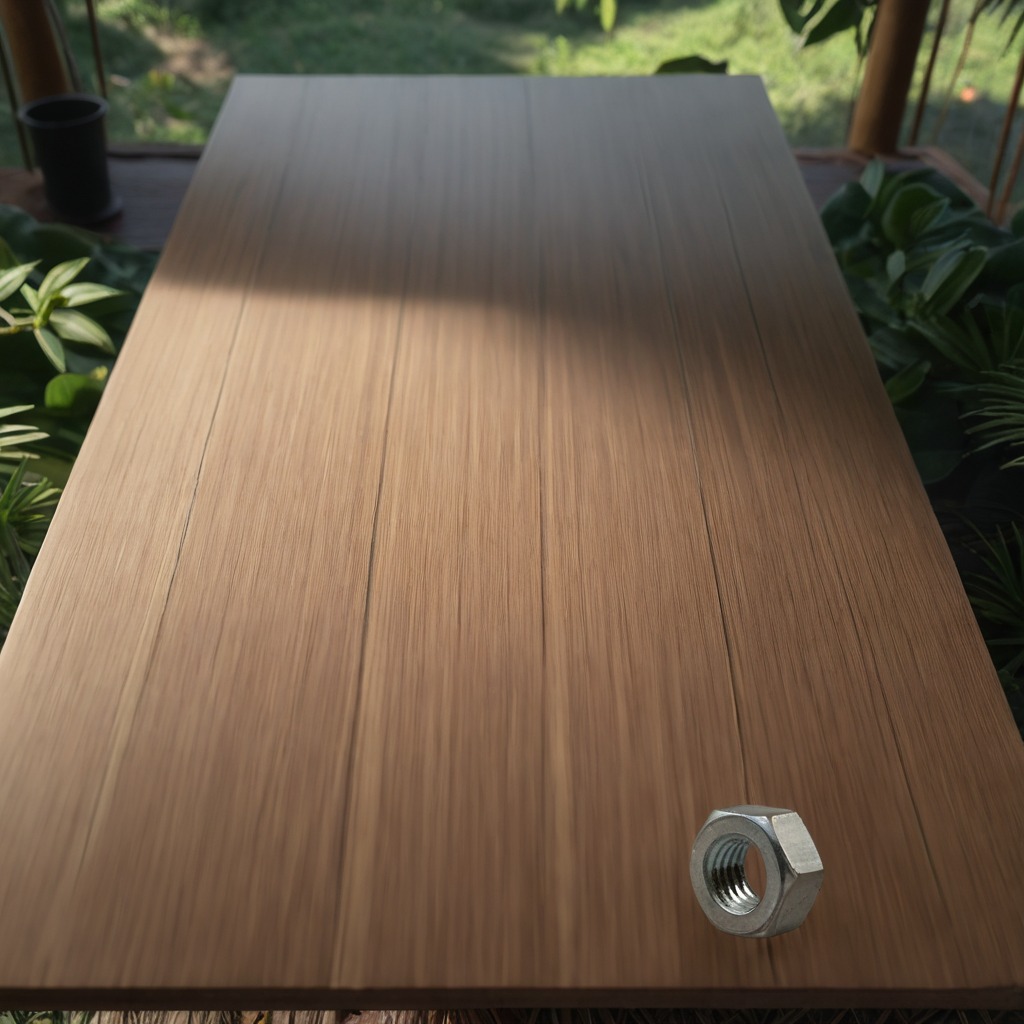
A metal nut is lying on a wooden table inside a jungle field workshop tent.